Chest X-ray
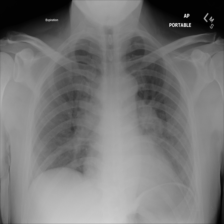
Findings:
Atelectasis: negative
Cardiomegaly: negative
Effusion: negative
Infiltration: positive
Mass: negative
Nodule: negative
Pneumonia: negative
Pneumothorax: negative
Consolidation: negative
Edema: negative
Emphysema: negative
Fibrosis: negative
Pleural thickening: negative
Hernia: negative